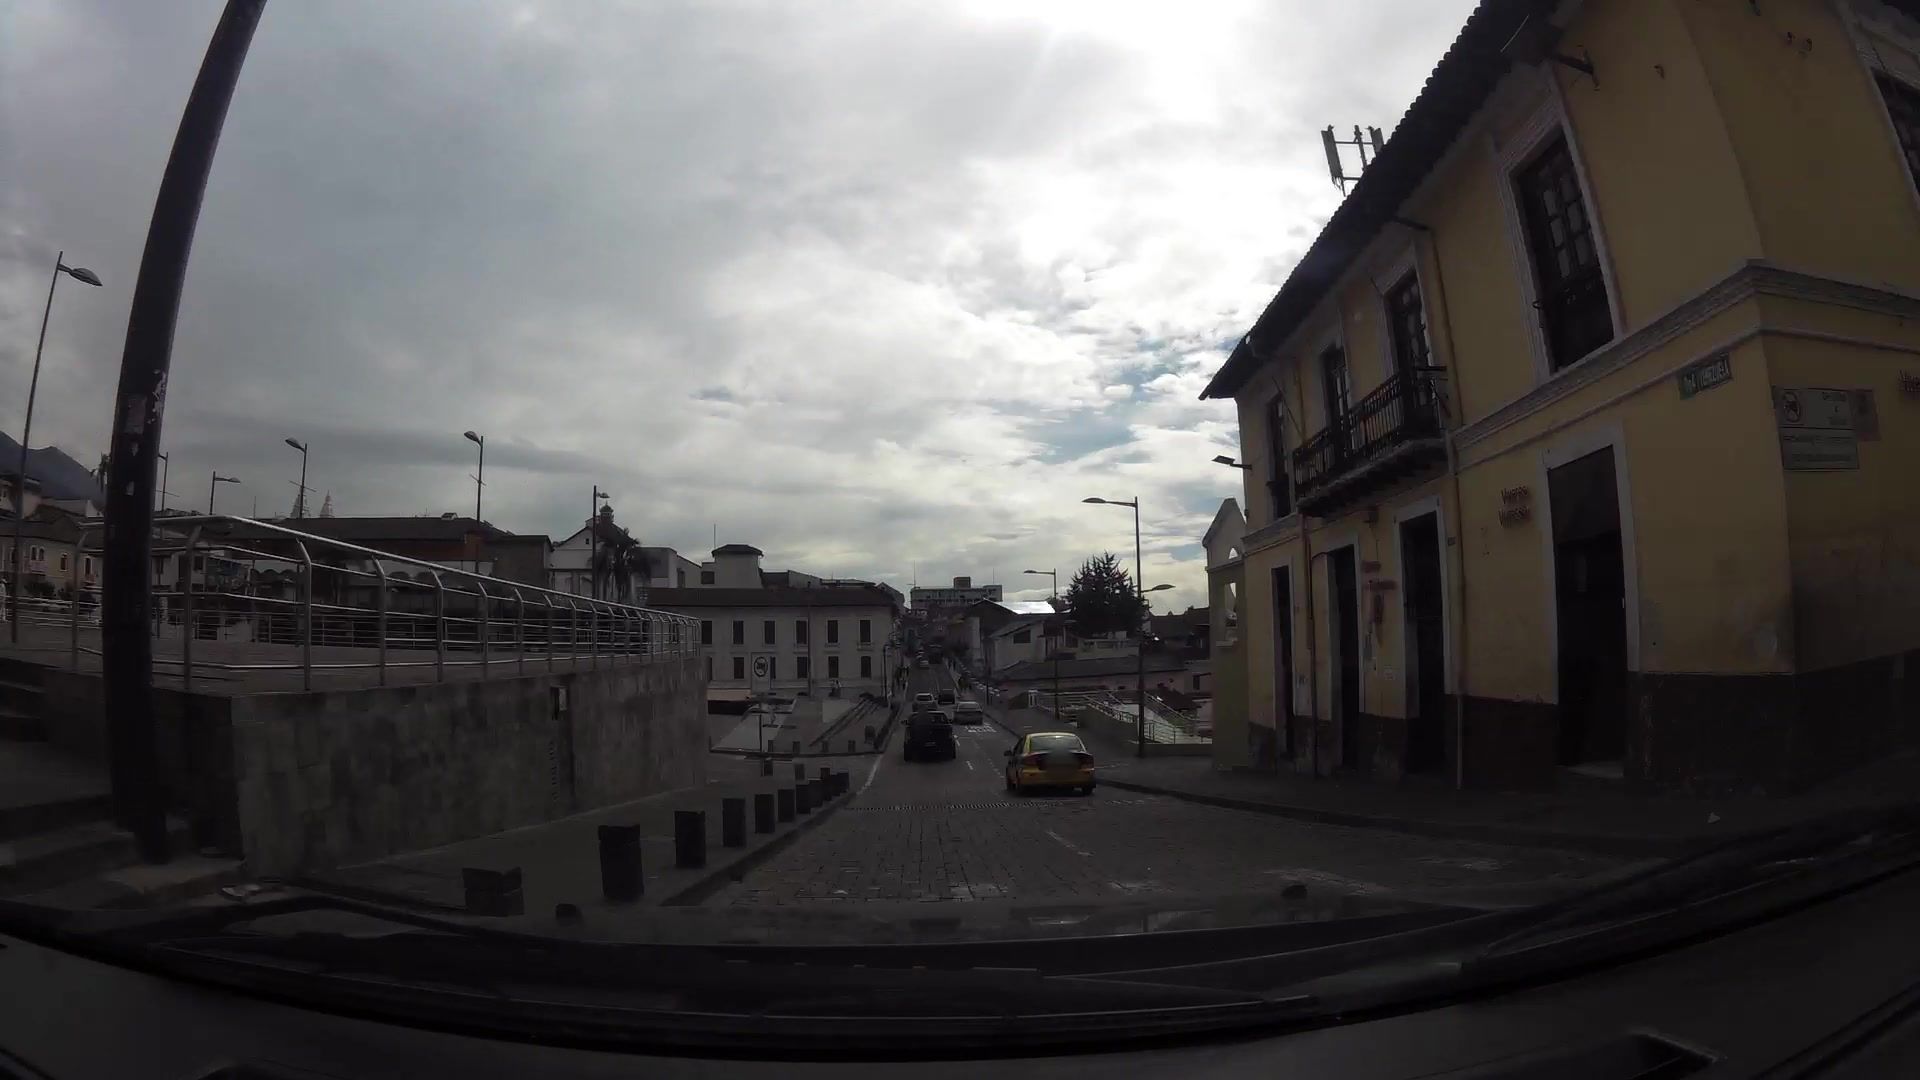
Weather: cloudy
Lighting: day
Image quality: good
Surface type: driving surface
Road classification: pedestrian, footway
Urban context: urban centre
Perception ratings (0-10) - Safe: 3.23, Lively: 6.68, Beautiful: 2.72, Boring: 4.39, Depressing: 4.33, Wealthy: 2.65